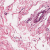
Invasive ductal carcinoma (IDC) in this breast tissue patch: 0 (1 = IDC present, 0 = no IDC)